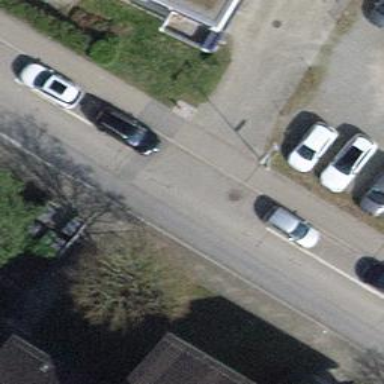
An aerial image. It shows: Residential road with asphalt surface and separate sidewalk.